Field crop: tomato
Growth stage: 1
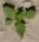
Species: solanum